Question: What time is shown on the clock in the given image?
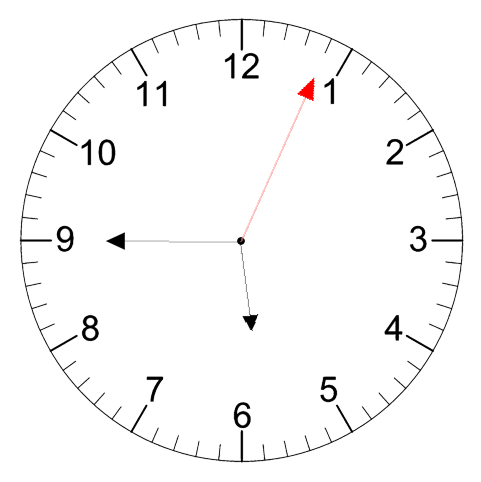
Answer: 05:45:04